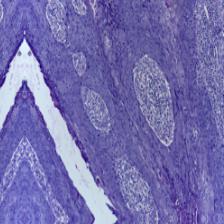
Diagnosis: OSCC